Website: home-depot
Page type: delivery-shipping
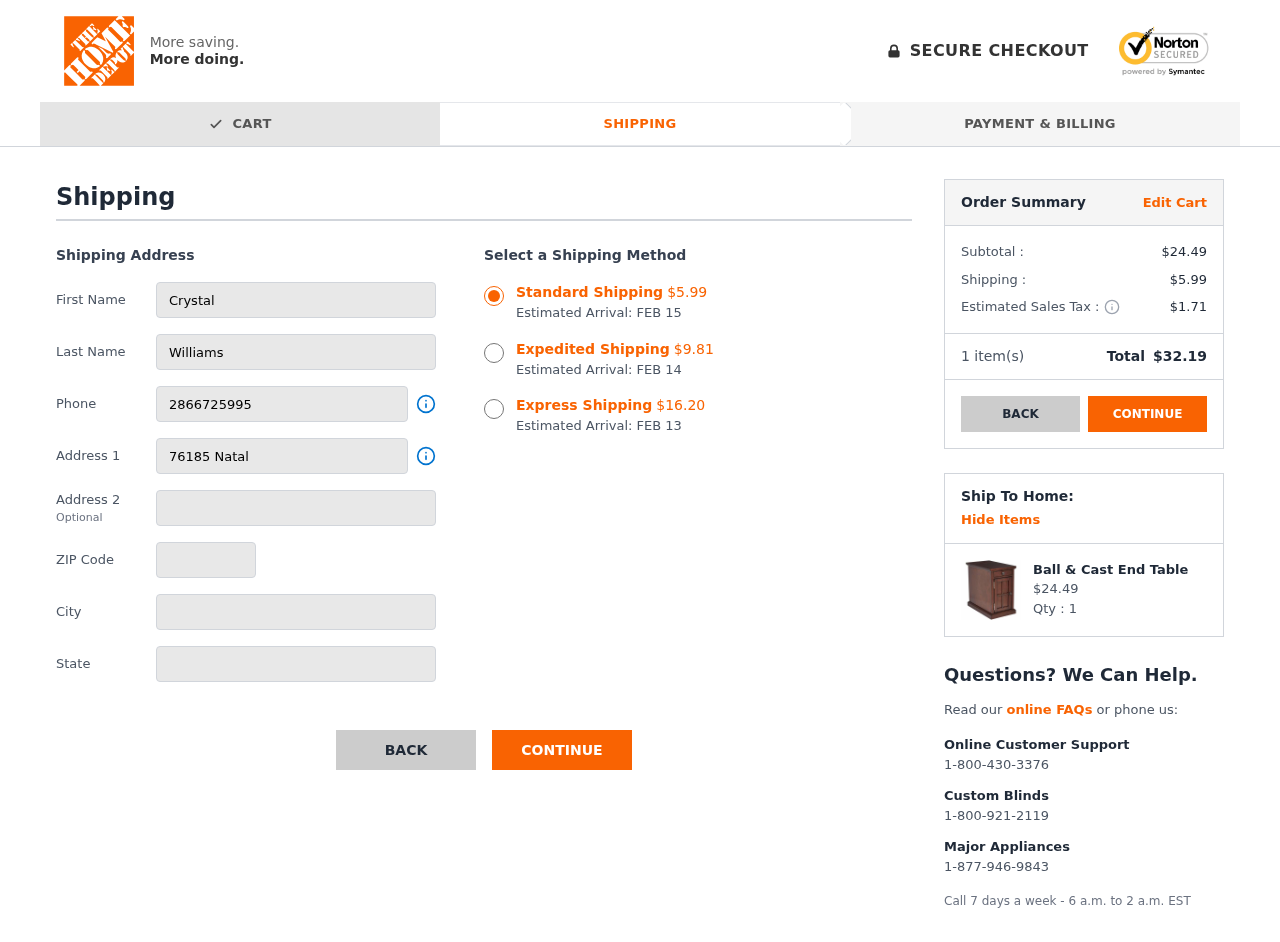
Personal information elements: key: PII_CITY
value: Onealburgh
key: PII_FIRSTNAME
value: Crystal
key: PII_LASTNAME
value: Williams
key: PII_PHONE
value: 2866725995
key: PII_POSTCODE
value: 85100
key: PII_STATE
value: Connecticut
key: PII_STREET
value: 76185 Natalie Prairie
Product elements: key: PRODUCT1_NAME
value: Ball & Cast End Table
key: PRODUCT1_PRICE
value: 24.49
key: PRODUCT1_QUANTITY
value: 1
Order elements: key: ORDER_SHIPPING_COST_STANDARD
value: $5.99
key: ORDER_DELIVERY_DATE
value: FEB 15
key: ORDER_SHIPPING_COST_EXPEDITED
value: $9.81
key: ORDER_DELIVERY_DATE_EXPEDITED
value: FEB 14
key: ORDER_SHIPPING_COST_EXPRESS
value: $16.20
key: ORDER_DELIVERY_DATE_EXPRESS
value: FEB 13
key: ORDER_SUBTOTAL
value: $24.49
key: ORDER_SHIPPING_COST
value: $5.99
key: ORDER_TAX
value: $1.71
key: ORDER_NUM_ITEMS
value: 1
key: ORDER_TOTAL
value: $32.19